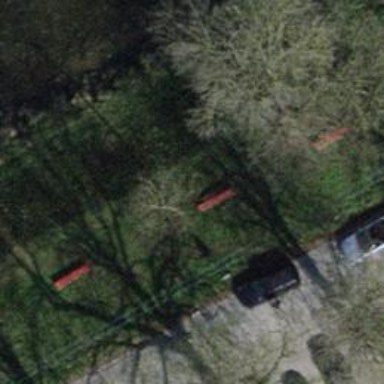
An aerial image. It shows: Red bench.